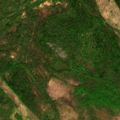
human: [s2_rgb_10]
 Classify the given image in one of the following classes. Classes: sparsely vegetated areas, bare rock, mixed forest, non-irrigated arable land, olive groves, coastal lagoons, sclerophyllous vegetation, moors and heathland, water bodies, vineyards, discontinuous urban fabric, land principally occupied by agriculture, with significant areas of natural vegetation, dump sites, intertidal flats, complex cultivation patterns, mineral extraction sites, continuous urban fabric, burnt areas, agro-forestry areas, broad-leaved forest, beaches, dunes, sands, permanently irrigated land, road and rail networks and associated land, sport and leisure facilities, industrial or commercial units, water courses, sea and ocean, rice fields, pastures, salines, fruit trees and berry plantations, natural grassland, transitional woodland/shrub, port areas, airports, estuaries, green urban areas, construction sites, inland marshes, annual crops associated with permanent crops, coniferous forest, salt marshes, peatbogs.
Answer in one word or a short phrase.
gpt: coniferous forest, mixed forest, transitional woodland/shrub, peatbogs